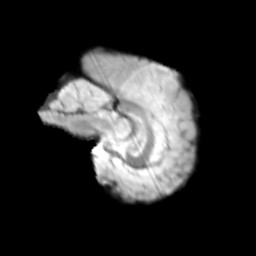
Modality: T2w
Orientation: sagittal
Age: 11
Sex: male
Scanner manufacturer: siemens
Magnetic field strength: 3 T
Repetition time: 3.8 s
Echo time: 0.07 s